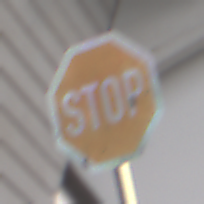
Verkehrszeichen: Stop
Umgebung: Roofed, Urban
Tageszeit: MorningAfternoon
Wetter: PartlyCloudy
Licht: Natural
Jahreszeit: NotSpecified
Kontrast: MediumContrast